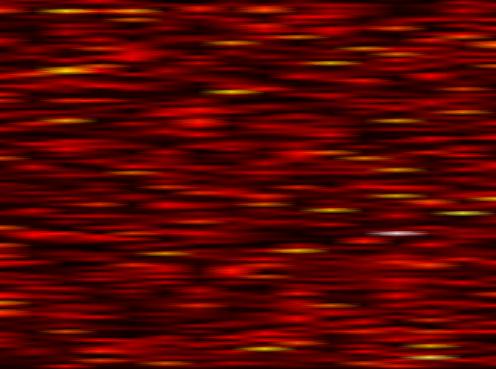
Label: FOFDM